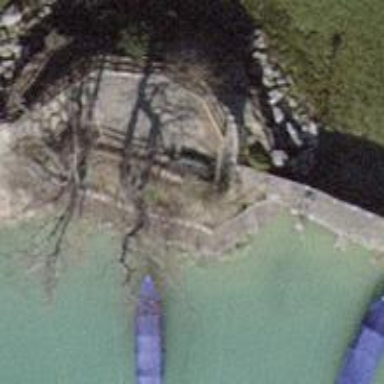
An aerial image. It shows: Bench.